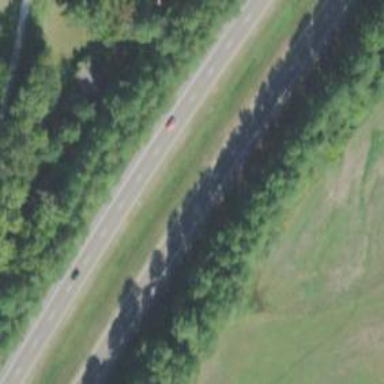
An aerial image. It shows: Asphalt dual carriageway categorized as trunk highway.